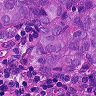
Metastatic tissue present: yes